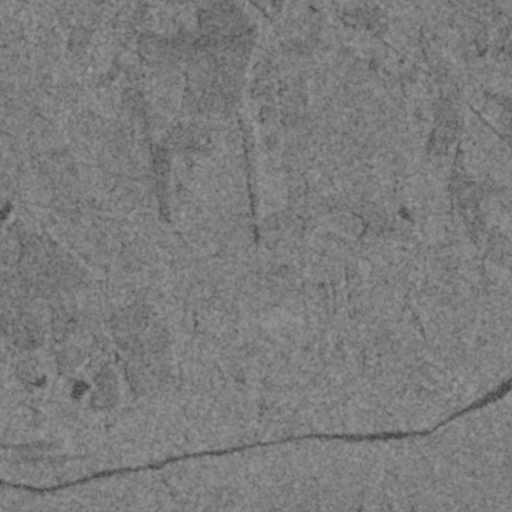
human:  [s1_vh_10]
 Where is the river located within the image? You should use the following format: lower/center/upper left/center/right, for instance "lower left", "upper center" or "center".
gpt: The river is located in the upper of the image.
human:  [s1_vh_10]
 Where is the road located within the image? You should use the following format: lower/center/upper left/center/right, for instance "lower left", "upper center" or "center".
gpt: There is no road in the image.

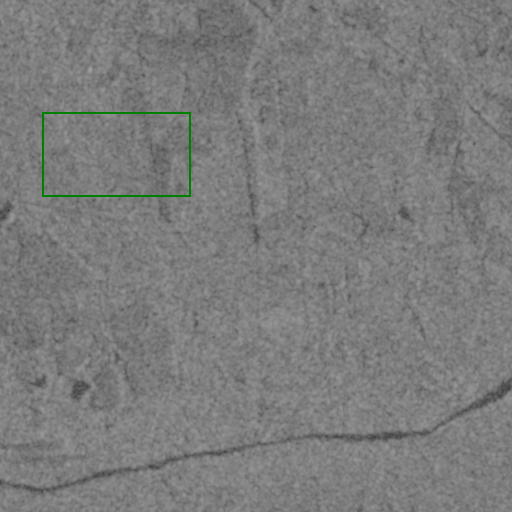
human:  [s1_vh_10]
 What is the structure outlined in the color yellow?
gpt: There is no yellow outline.
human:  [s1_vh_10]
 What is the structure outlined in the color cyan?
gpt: There is no structure outlined in cyan.